Aerial crown-view tile of a tropical tree (Barro Colorado Island, Panama), acquired 20241112:
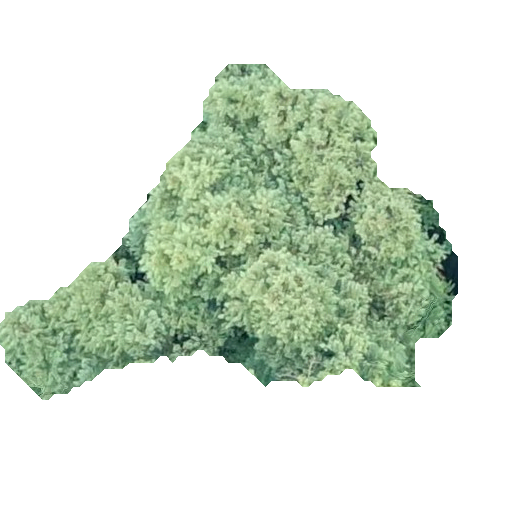
Species: Guazuma ulmifolia
GBIF accepted scientific name: Guazuma ulmifolia
Crown area: 136.258 m²